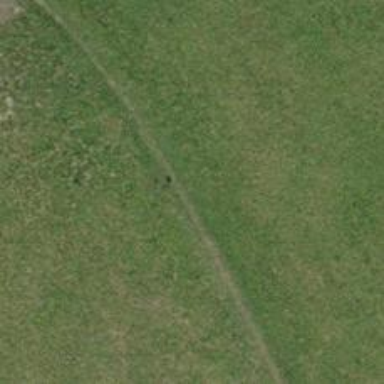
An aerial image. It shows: Path on the ground.